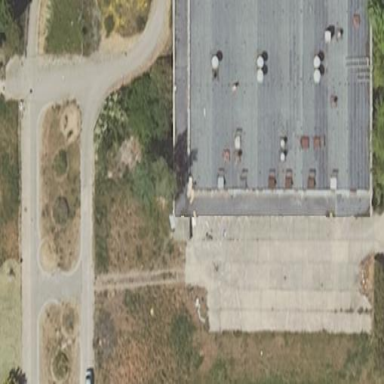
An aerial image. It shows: Commercial building.